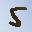
Label: 5